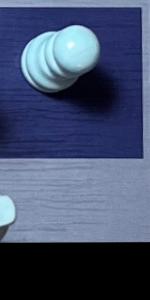
Label: Empty